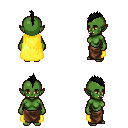
a pixel art fantasy rpg character, female body template, orc, green skin, yellow cape, robe skirt, black mohawk hairstyle, four views (front, back, left, right), 2x2 character sprite sheet, small pixel art, hard edges, no anti-aliasing